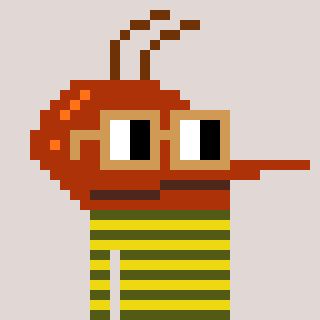
a pixel art character with square brown glasses, a mosquito-shaped head and a yellow-colored body on a warm background